Question: I have the following model in my database, but I'm a bit confused on what I should do.
If I have the Seat table how it is, it will end up creating so many rows, A - 1, A - 2 etc
How can I have this data split so it doesn't do this? I wanted the seatRow and seatNumber separate so I can easily match the values around the program.
Thanks

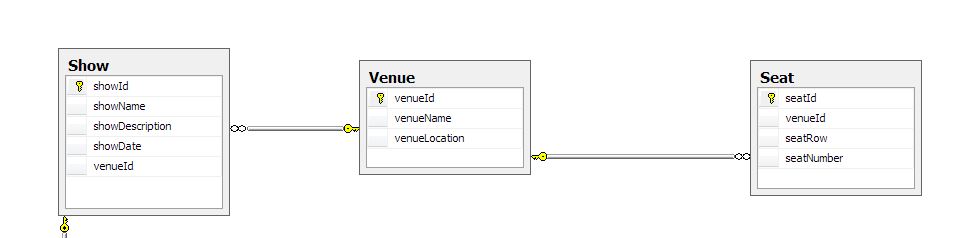
Answer: In the given scenario I don't see the problem with having a large number of rows in the seat table. Which is what I believe you are alluding to.
Lets say you have a venue that has 1000 seats over 100 rows.
- -
If you followed all normalisation rules you would only end up merging the two tables back together. The design looks fine for what it is. Placing the SeatRow and Number together would have no bigger or smaller impact on the number of rows. It's a smart idea to leave them split. Microsoft SQL Server would have no problem with this architecture and indexing it for performance. For Access and other file based databases I'm not familiar with the indexing policies so I can't comment.